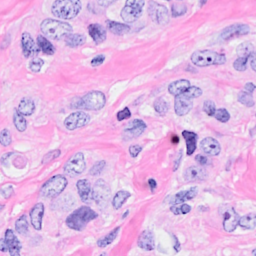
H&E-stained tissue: Breast